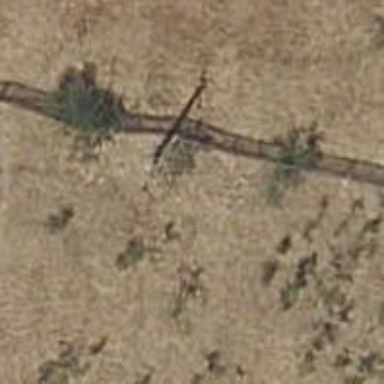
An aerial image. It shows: Power pole.